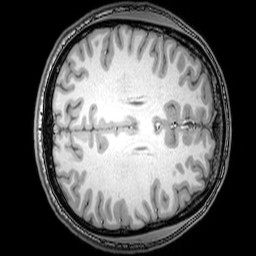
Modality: T1w
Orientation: axial
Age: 24
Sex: male
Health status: healthy
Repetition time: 0.081 s
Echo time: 0.037 s